Question: I am having issues with my fontawesome ...
'''
@font-face {
font-family: 'FontAwesome';
src: url('../fonts/fontawesome-webfont.eot?v=4.0.3');
src: url('../fonts/fontawesome-webfont.eot?#iefix&v=4.0.3') format('embedded-opentype'),
url('../fonts/fontawesome-webfont.woff?v=4.0.3') format('woff'),
url('../fonts/fontawesome-webfont.ttf?v=4.0.3') format('truetype'),
url('../fonts/fontawesome-webfont.svg?v=4.0.3#fontawesomeregular') format('svg');
font-weight: normal;
font-style: normal;
}
'''
the issue is that my icons are not loading I have try 'www.example/com/font/fontawesome-webfont.eot' and the file get downloaded which means that the link works
in my file I am calling 'font-awesome.css' which is in my css folder like this
'''
<link rel="stylesheet" href="<?php echo $directories->fetchdir($css); ?>/font-awesome.css">
'''
this is the same way I am calling all my js and image folder and this works fine.
in my file I am calling the head.php like this
'''
<?php include_once ("views/head.php"); ?>
'''
The reason why I am showing all this is because might this be a reason why my 'fontawesome-webfont.eot are not showing? or is it another reason?

Please help
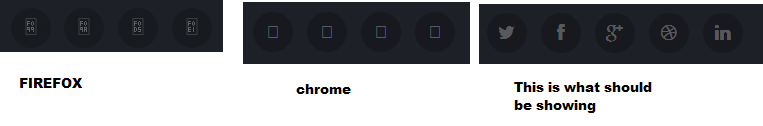
Answer: Hardcode your fontawesome URL to test if it works?
If it works, then try to remove ".." from css
'''
@font-face {
font-family: 'FontAwesome';
src: url('/fonts/fontawesome-webfont.eot?v=4.0.3');
src: url('/fonts/fontawesome-webfont.eot?#iefix&v=4.0.3') format('embedded-opentype'),
url('/fonts/fontawesome-webfont.woff?v=4.0.3') format('woff'),
url('/fonts/fontawesome-webfont.ttf?v=4.0.3') format('truetype'),
url('/fonts/fontawesome-webfont.svg?v=4.0.3#fontawesomeregular') format('svg');
font-weight: normal;
font-style: normal;
}
'''
You'll have to work on the rendered mark-up and then fix your fontawesome path:
It will be helpful to see where is your CSS relevant to your "/fonts/fontawesome-webfont.eot" down-loadable file.